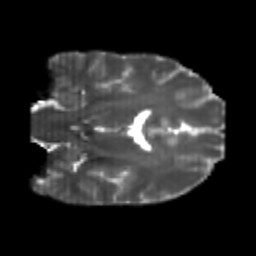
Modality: T2w
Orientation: coronal
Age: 23
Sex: female
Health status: healthy
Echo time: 0.074 s